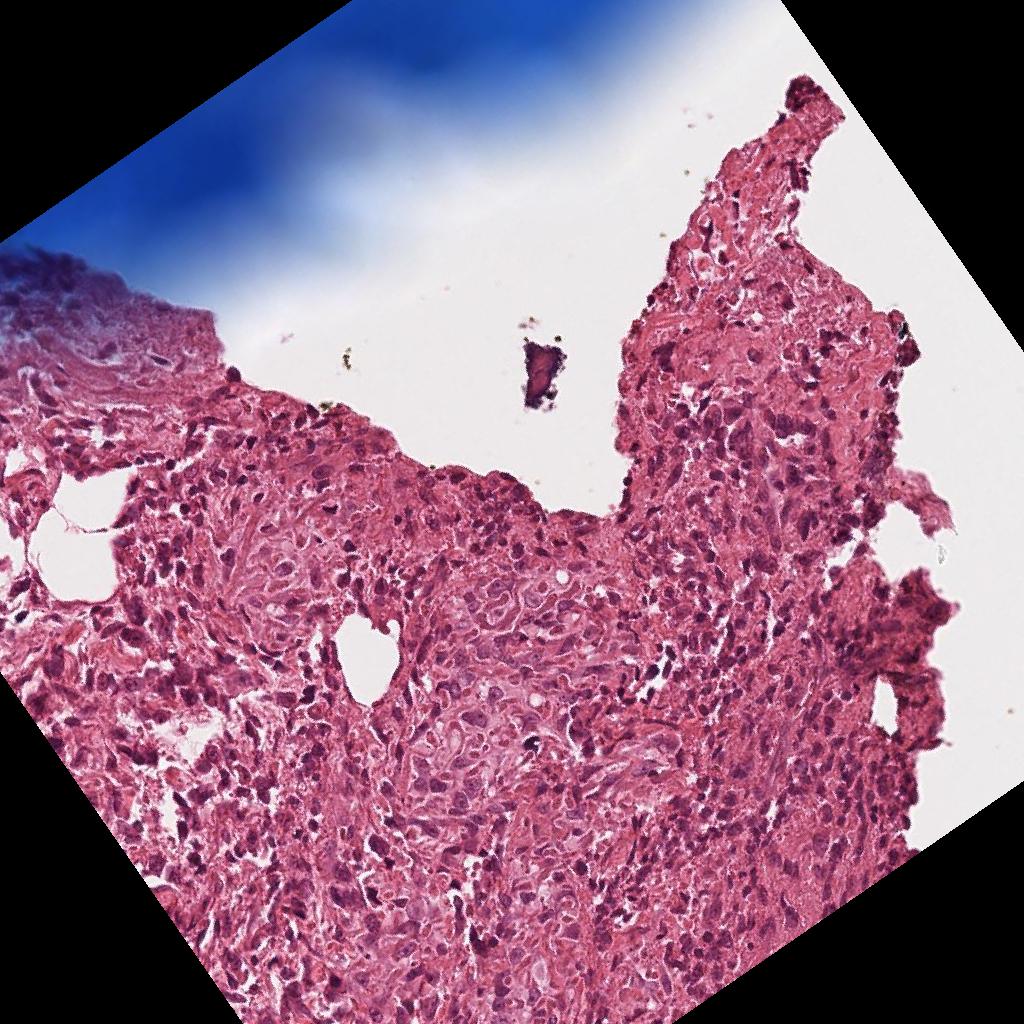
Label: Viable